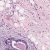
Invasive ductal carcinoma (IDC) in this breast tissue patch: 0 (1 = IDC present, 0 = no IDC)